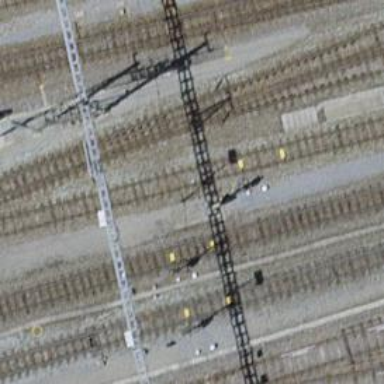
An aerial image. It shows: Railway signal.